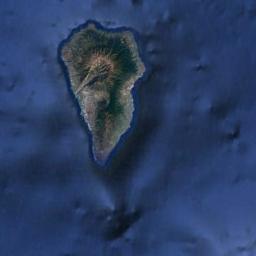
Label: island